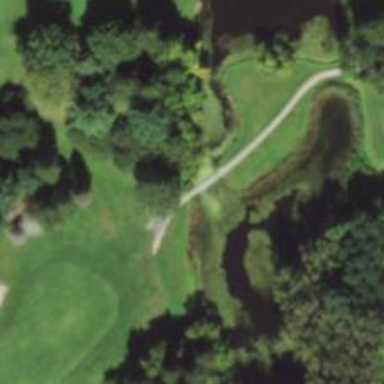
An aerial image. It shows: Path on bridge designed for golf carts.